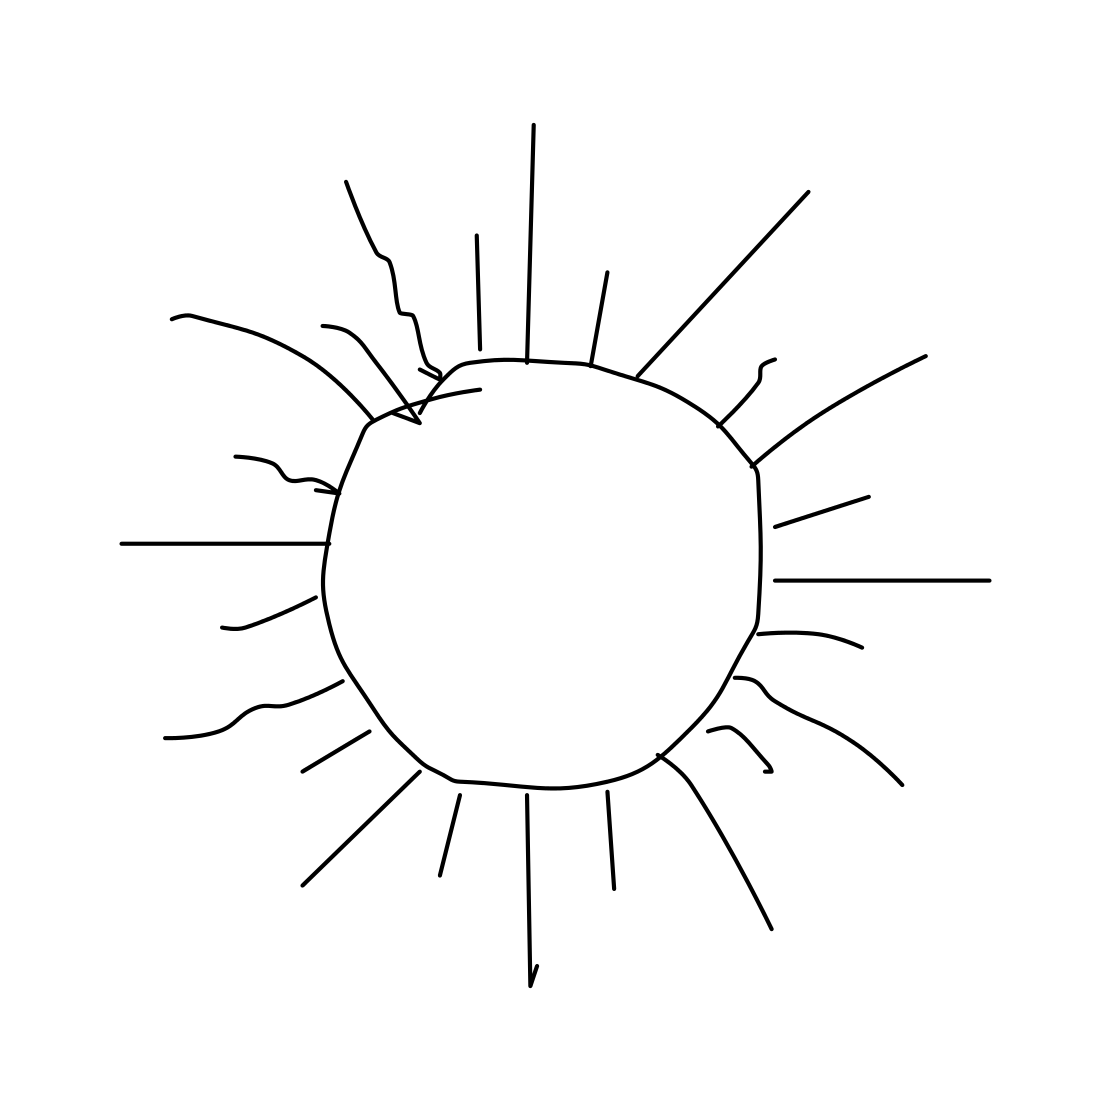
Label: sun